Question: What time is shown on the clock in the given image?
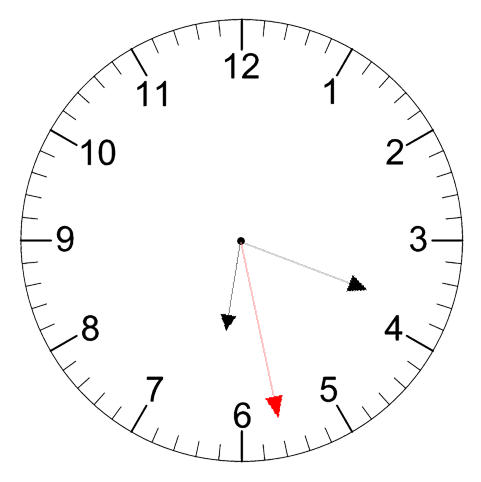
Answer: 06:18:28